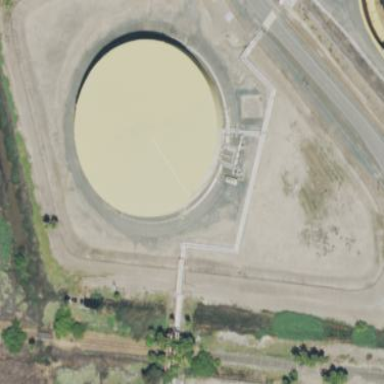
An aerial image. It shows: Storage tank building.